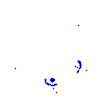
Particle: pion